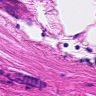
Metastatic tissue present: no